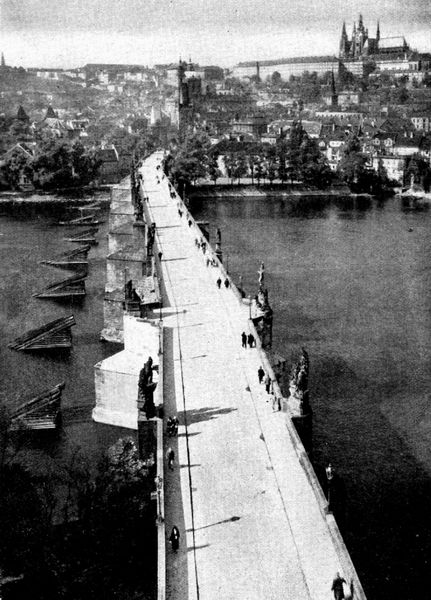
Titel: Die Karlsbrücke zu Prag
Künstler: Peter Parler
Standort: Prag (EU - Tschechische Republik)
Schlagwörter: berg, schatten, wasser, bäume, fluss, menschen, stadt, ufer, licht, schloss, häuser, hügel, brücke, büsche, kirche, boote, skulptur, hang, spazieren, fußgänger, figuren, strom, steg, plastik, foto, fotografie, burg, schwarzweiß, skulpturen, hänge, prag, altstadt, häne, figruen, moldau, wolagu, baläume